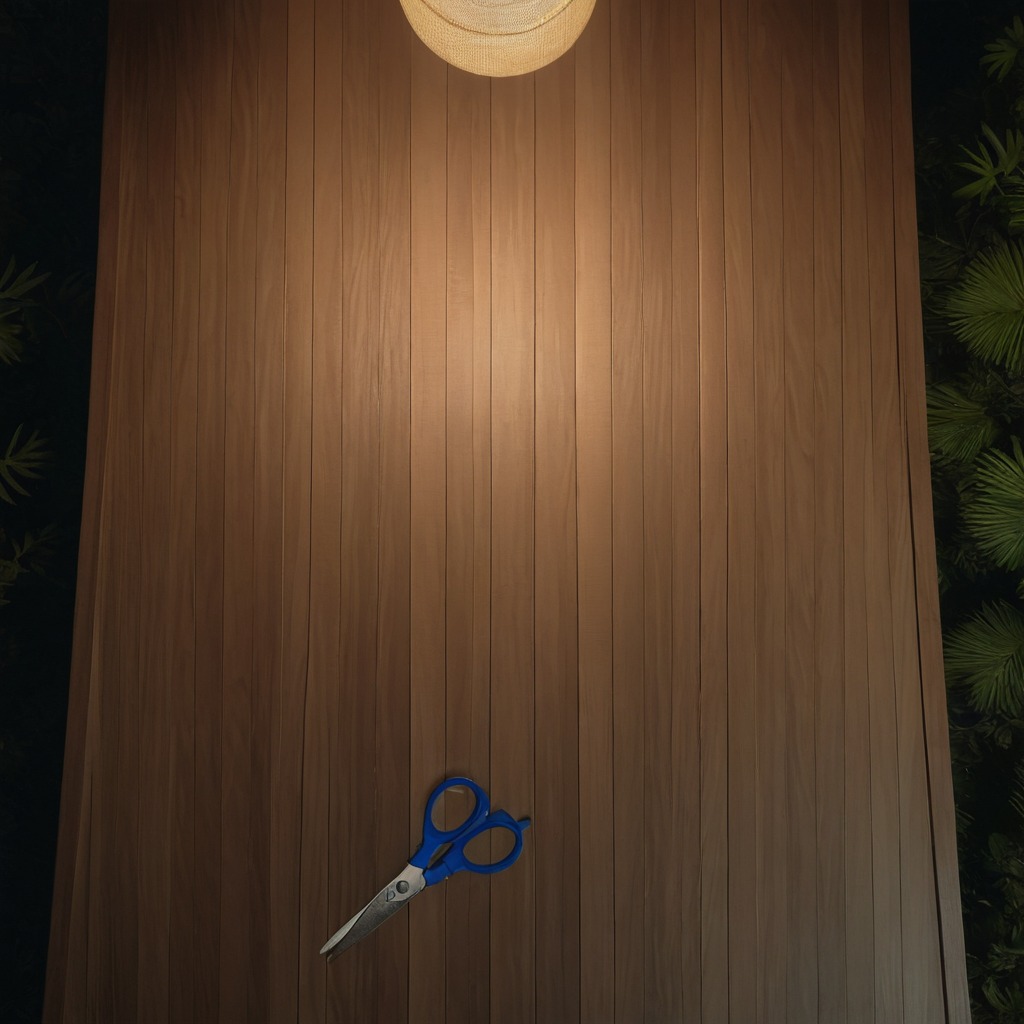
A scissor lying on a wooden table inside a jungle field workshop tent at night